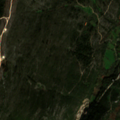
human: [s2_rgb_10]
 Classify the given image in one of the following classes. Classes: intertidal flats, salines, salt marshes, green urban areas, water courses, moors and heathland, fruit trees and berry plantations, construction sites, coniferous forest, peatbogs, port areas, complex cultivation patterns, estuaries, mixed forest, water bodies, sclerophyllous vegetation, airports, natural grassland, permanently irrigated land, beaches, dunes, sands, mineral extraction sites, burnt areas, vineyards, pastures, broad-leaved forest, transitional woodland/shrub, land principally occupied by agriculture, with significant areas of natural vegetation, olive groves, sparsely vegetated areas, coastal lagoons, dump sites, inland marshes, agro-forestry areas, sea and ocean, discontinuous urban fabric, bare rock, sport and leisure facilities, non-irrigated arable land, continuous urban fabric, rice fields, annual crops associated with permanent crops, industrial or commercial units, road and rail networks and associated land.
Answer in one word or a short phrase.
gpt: land principally occupied by agriculture, with significant areas of natural vegetation, natural grassland, sclerophyllous vegetation, transitional woodland/shrub